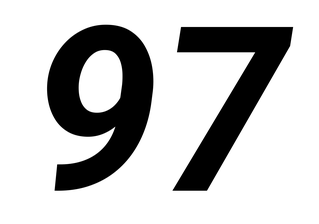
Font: Roboto-Italic_Bold_Italic